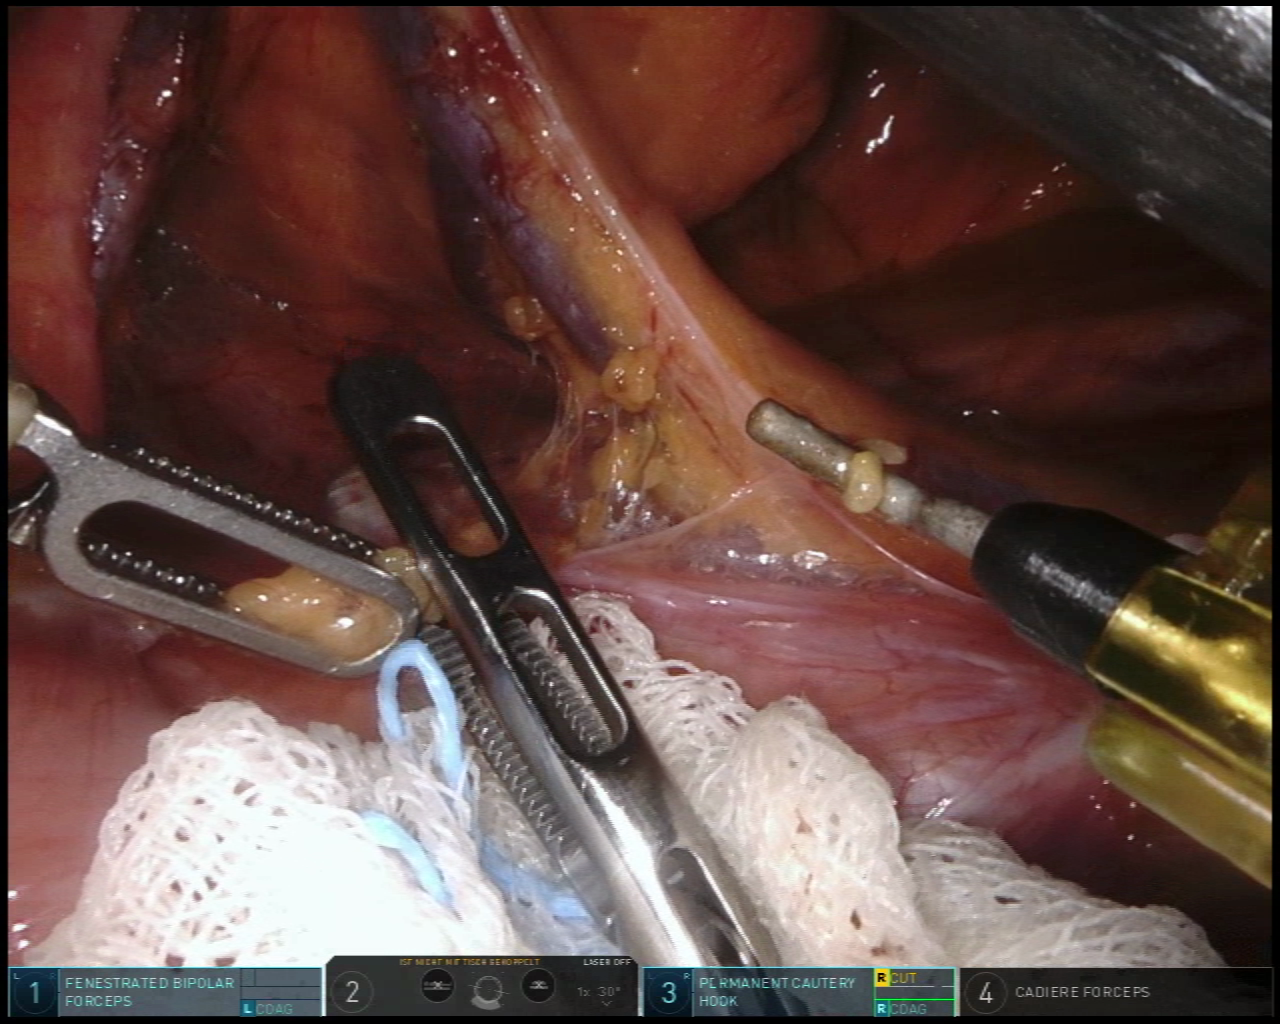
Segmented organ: intestinal_veins
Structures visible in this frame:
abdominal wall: no
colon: no
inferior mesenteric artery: no
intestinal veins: yes
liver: no
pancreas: no
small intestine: yes
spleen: no
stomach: no
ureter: no
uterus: no
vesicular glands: no